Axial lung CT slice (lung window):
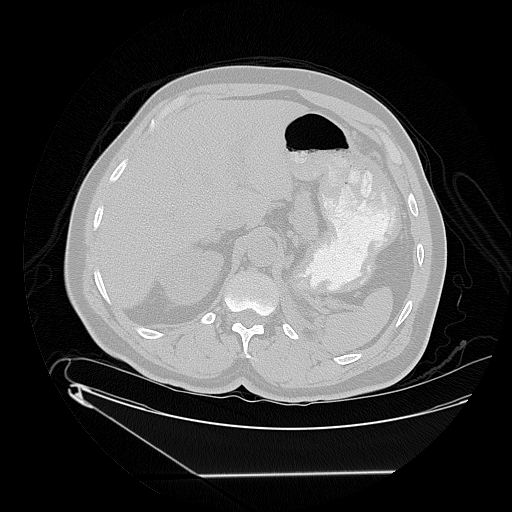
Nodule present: no